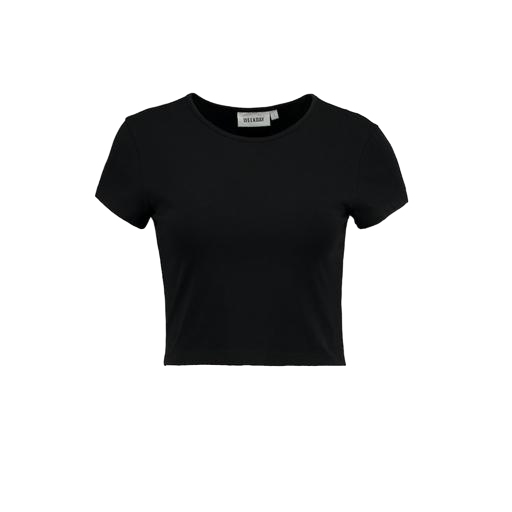
black cropped t-shirt, black fitted tee, black fitted t-shirt, white background